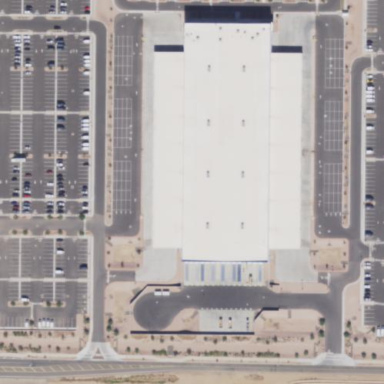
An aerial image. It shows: Post depot building.